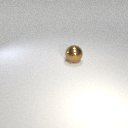
large brown metal sphere